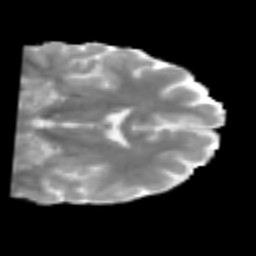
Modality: MD
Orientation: coronal
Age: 21
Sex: male
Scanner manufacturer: siemens
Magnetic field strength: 3 T
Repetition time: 2.3 s
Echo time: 0.085 s